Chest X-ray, AP view. Patient: 46 years old, sex F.
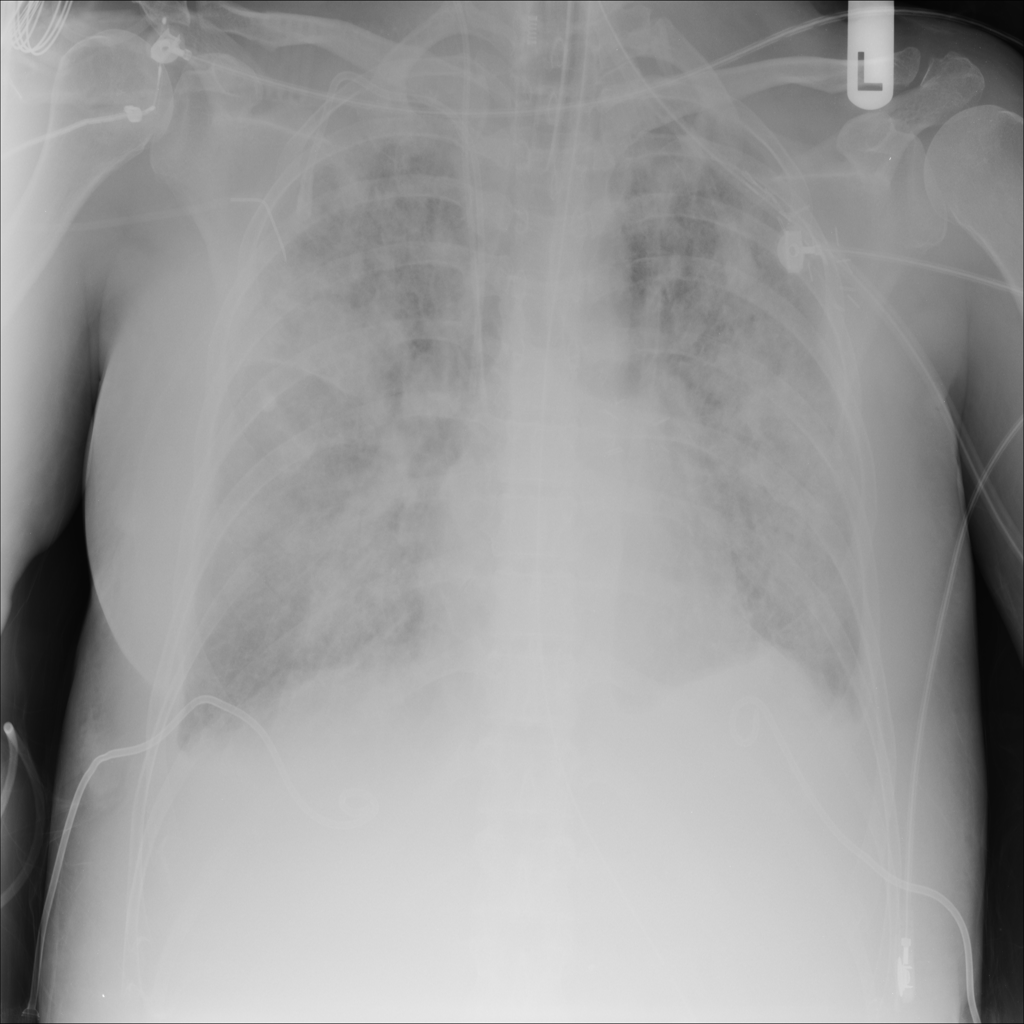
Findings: Effusion, Infiltration